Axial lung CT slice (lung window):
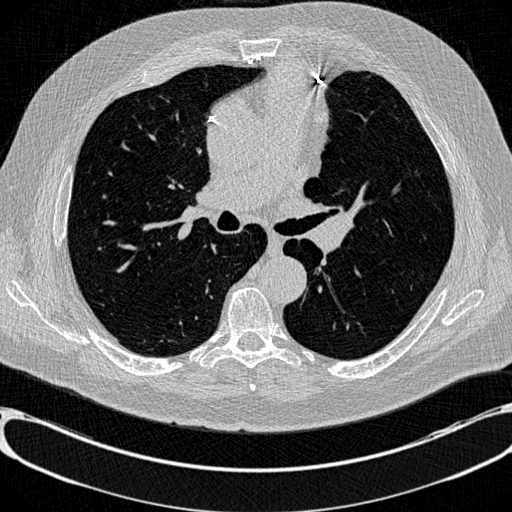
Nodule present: no